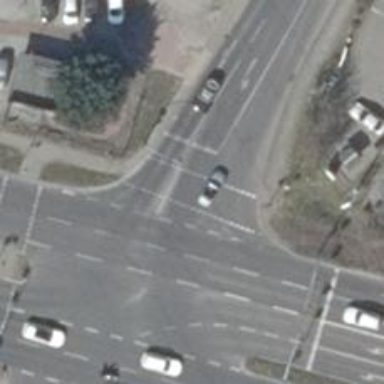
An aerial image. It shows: Tertiary road with asphalt surface and lane markings.